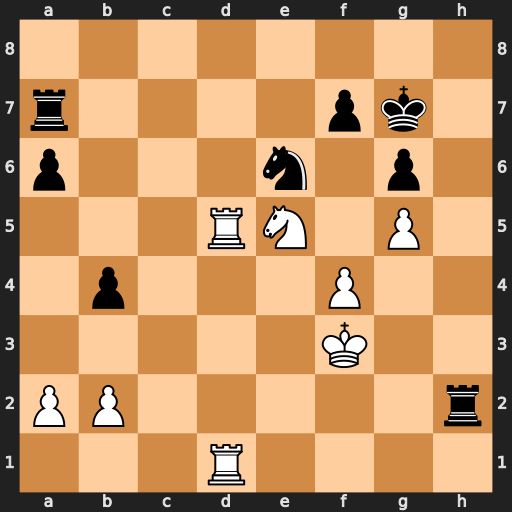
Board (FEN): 8/r4pk1/p3n1p1/3RN1P1/1p3P2/5K2/PP5r/3R4
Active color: w
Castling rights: -
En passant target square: -
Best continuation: Rd7 Rxd7 Rxd7